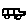
Label: car